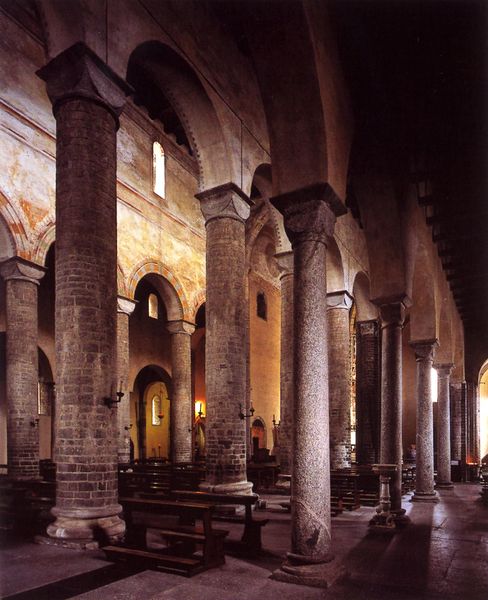
Titel: Sant’ Abbondio in Como (Lombardei)
Standort: Como (EU - I - Lombardei)
Schlagwörter: dunkel, gelb, sitzen, abend, braun, fenster, grau, holz, licht, pfeiler, stützen, säulen, stein, kirche, decke, innen, sitz, bogen, mauer, hof, bank, rundbogen, kerzen, balken, granit, foto, bögen, fugen, dom, groß, bänke, inneres, kathedrale, kerzenschein, kirchenbänke, mittelschiff, seitenschiff, romantisch, fresken, romanik, armleuchter, lirche, basilika, backsteine, säulengang, romanisch, holzbänke, banke, korridor, bänken, banken, dunkel]licht, bkirche